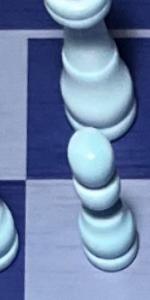
Label: Pawn_White